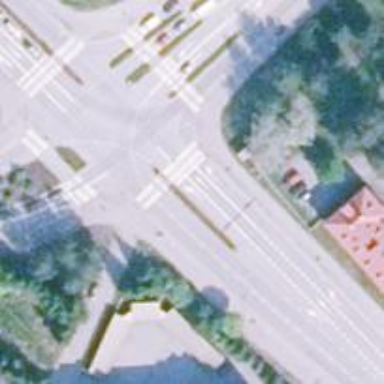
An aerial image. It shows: Zebra crossing on the road.